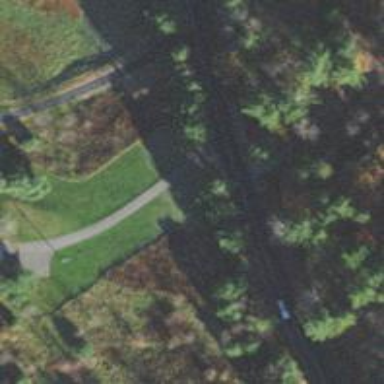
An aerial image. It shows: Driveway leading to service road.